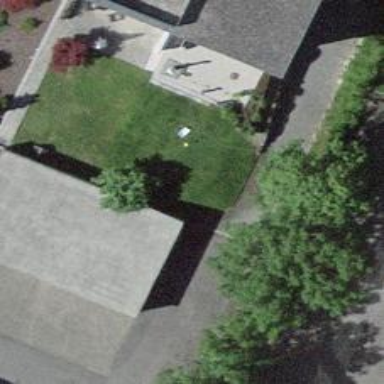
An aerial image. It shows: Garage.